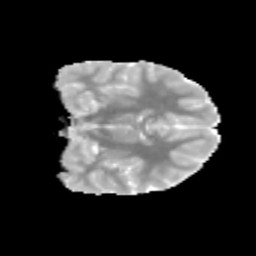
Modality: MD
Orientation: coronal
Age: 13
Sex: male
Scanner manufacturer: siemens
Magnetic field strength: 3 T
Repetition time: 3.8 s
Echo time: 0.07 s